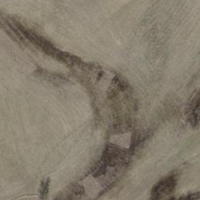
EUNIS habitat code: 23
Species observed at this site:
Pseudochorthippus parallelus
Tettigonia viridissima